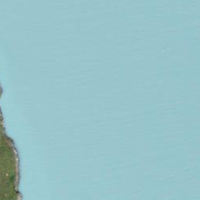
EUNIS habitat code: 14
Species observed at this site:
Saxifraga aizoides